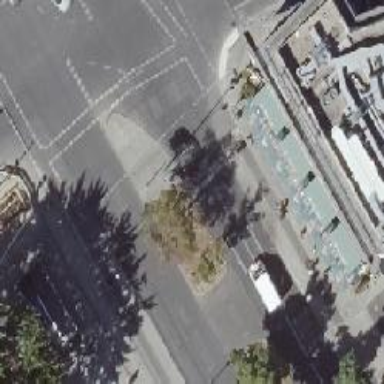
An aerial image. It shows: Traffic island located on footway.